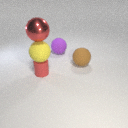
large yellow rubber sphere above small red rubber cylinder